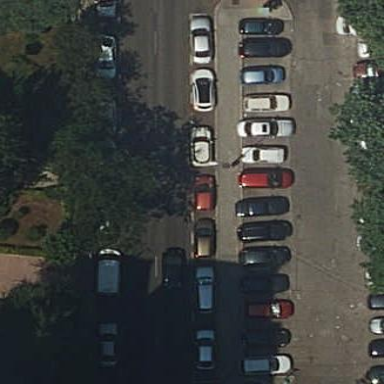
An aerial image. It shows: Parking area with surface.